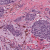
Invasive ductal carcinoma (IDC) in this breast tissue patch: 1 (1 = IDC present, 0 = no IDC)